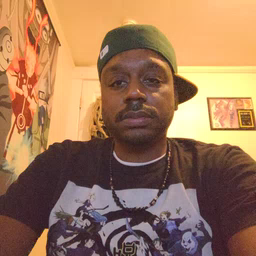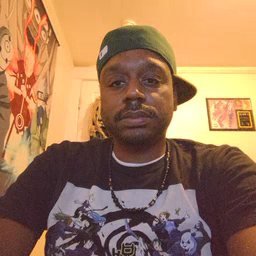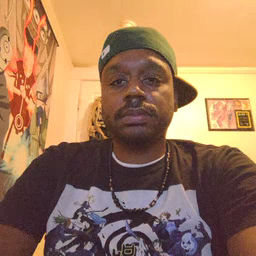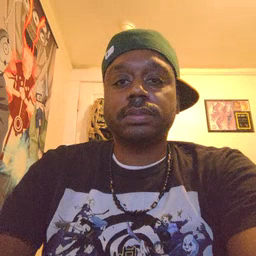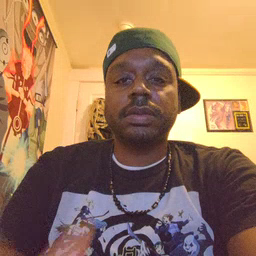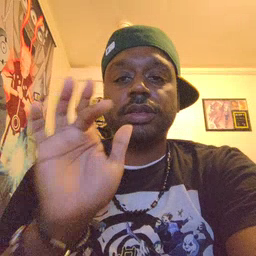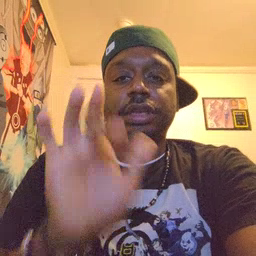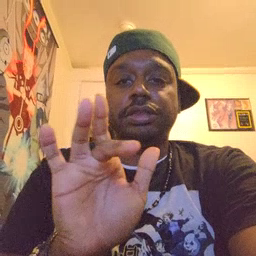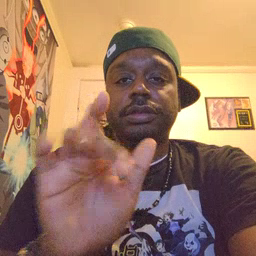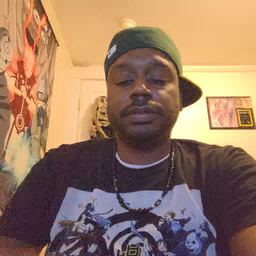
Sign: touch